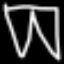
Label: pants